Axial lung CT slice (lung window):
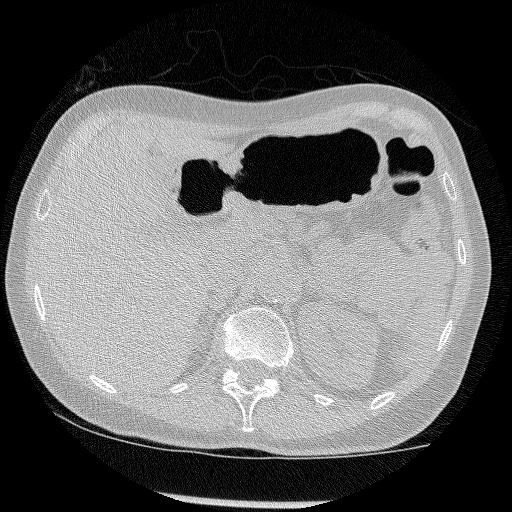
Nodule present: no